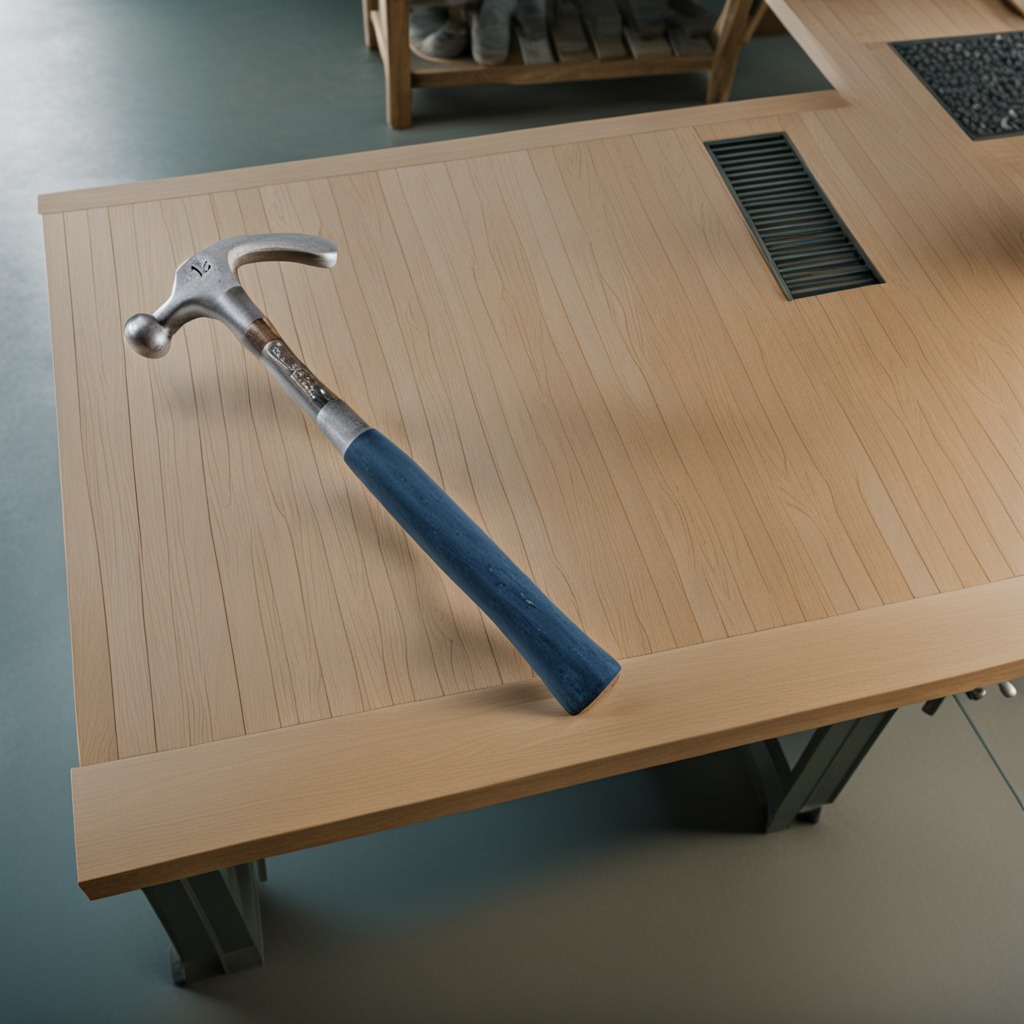
A hammer lies on the workbench inside a coastal fishing gear workshop.